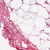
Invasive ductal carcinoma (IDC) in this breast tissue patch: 0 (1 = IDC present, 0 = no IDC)